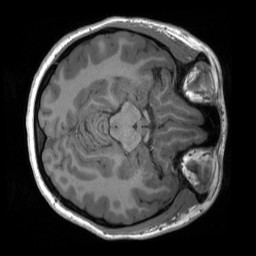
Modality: T1w
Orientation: axial
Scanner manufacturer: siemens
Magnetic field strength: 3 T
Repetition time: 2.4 s
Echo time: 0.00224 s